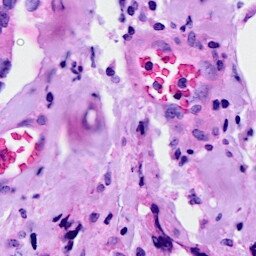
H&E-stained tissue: Breast